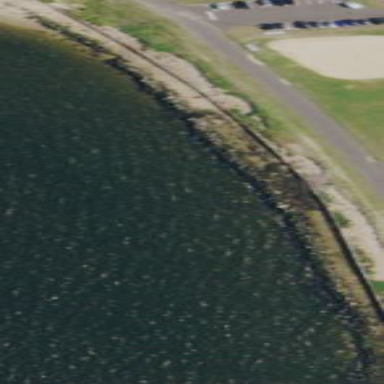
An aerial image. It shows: Breakwater constructed of rocks.